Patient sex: M
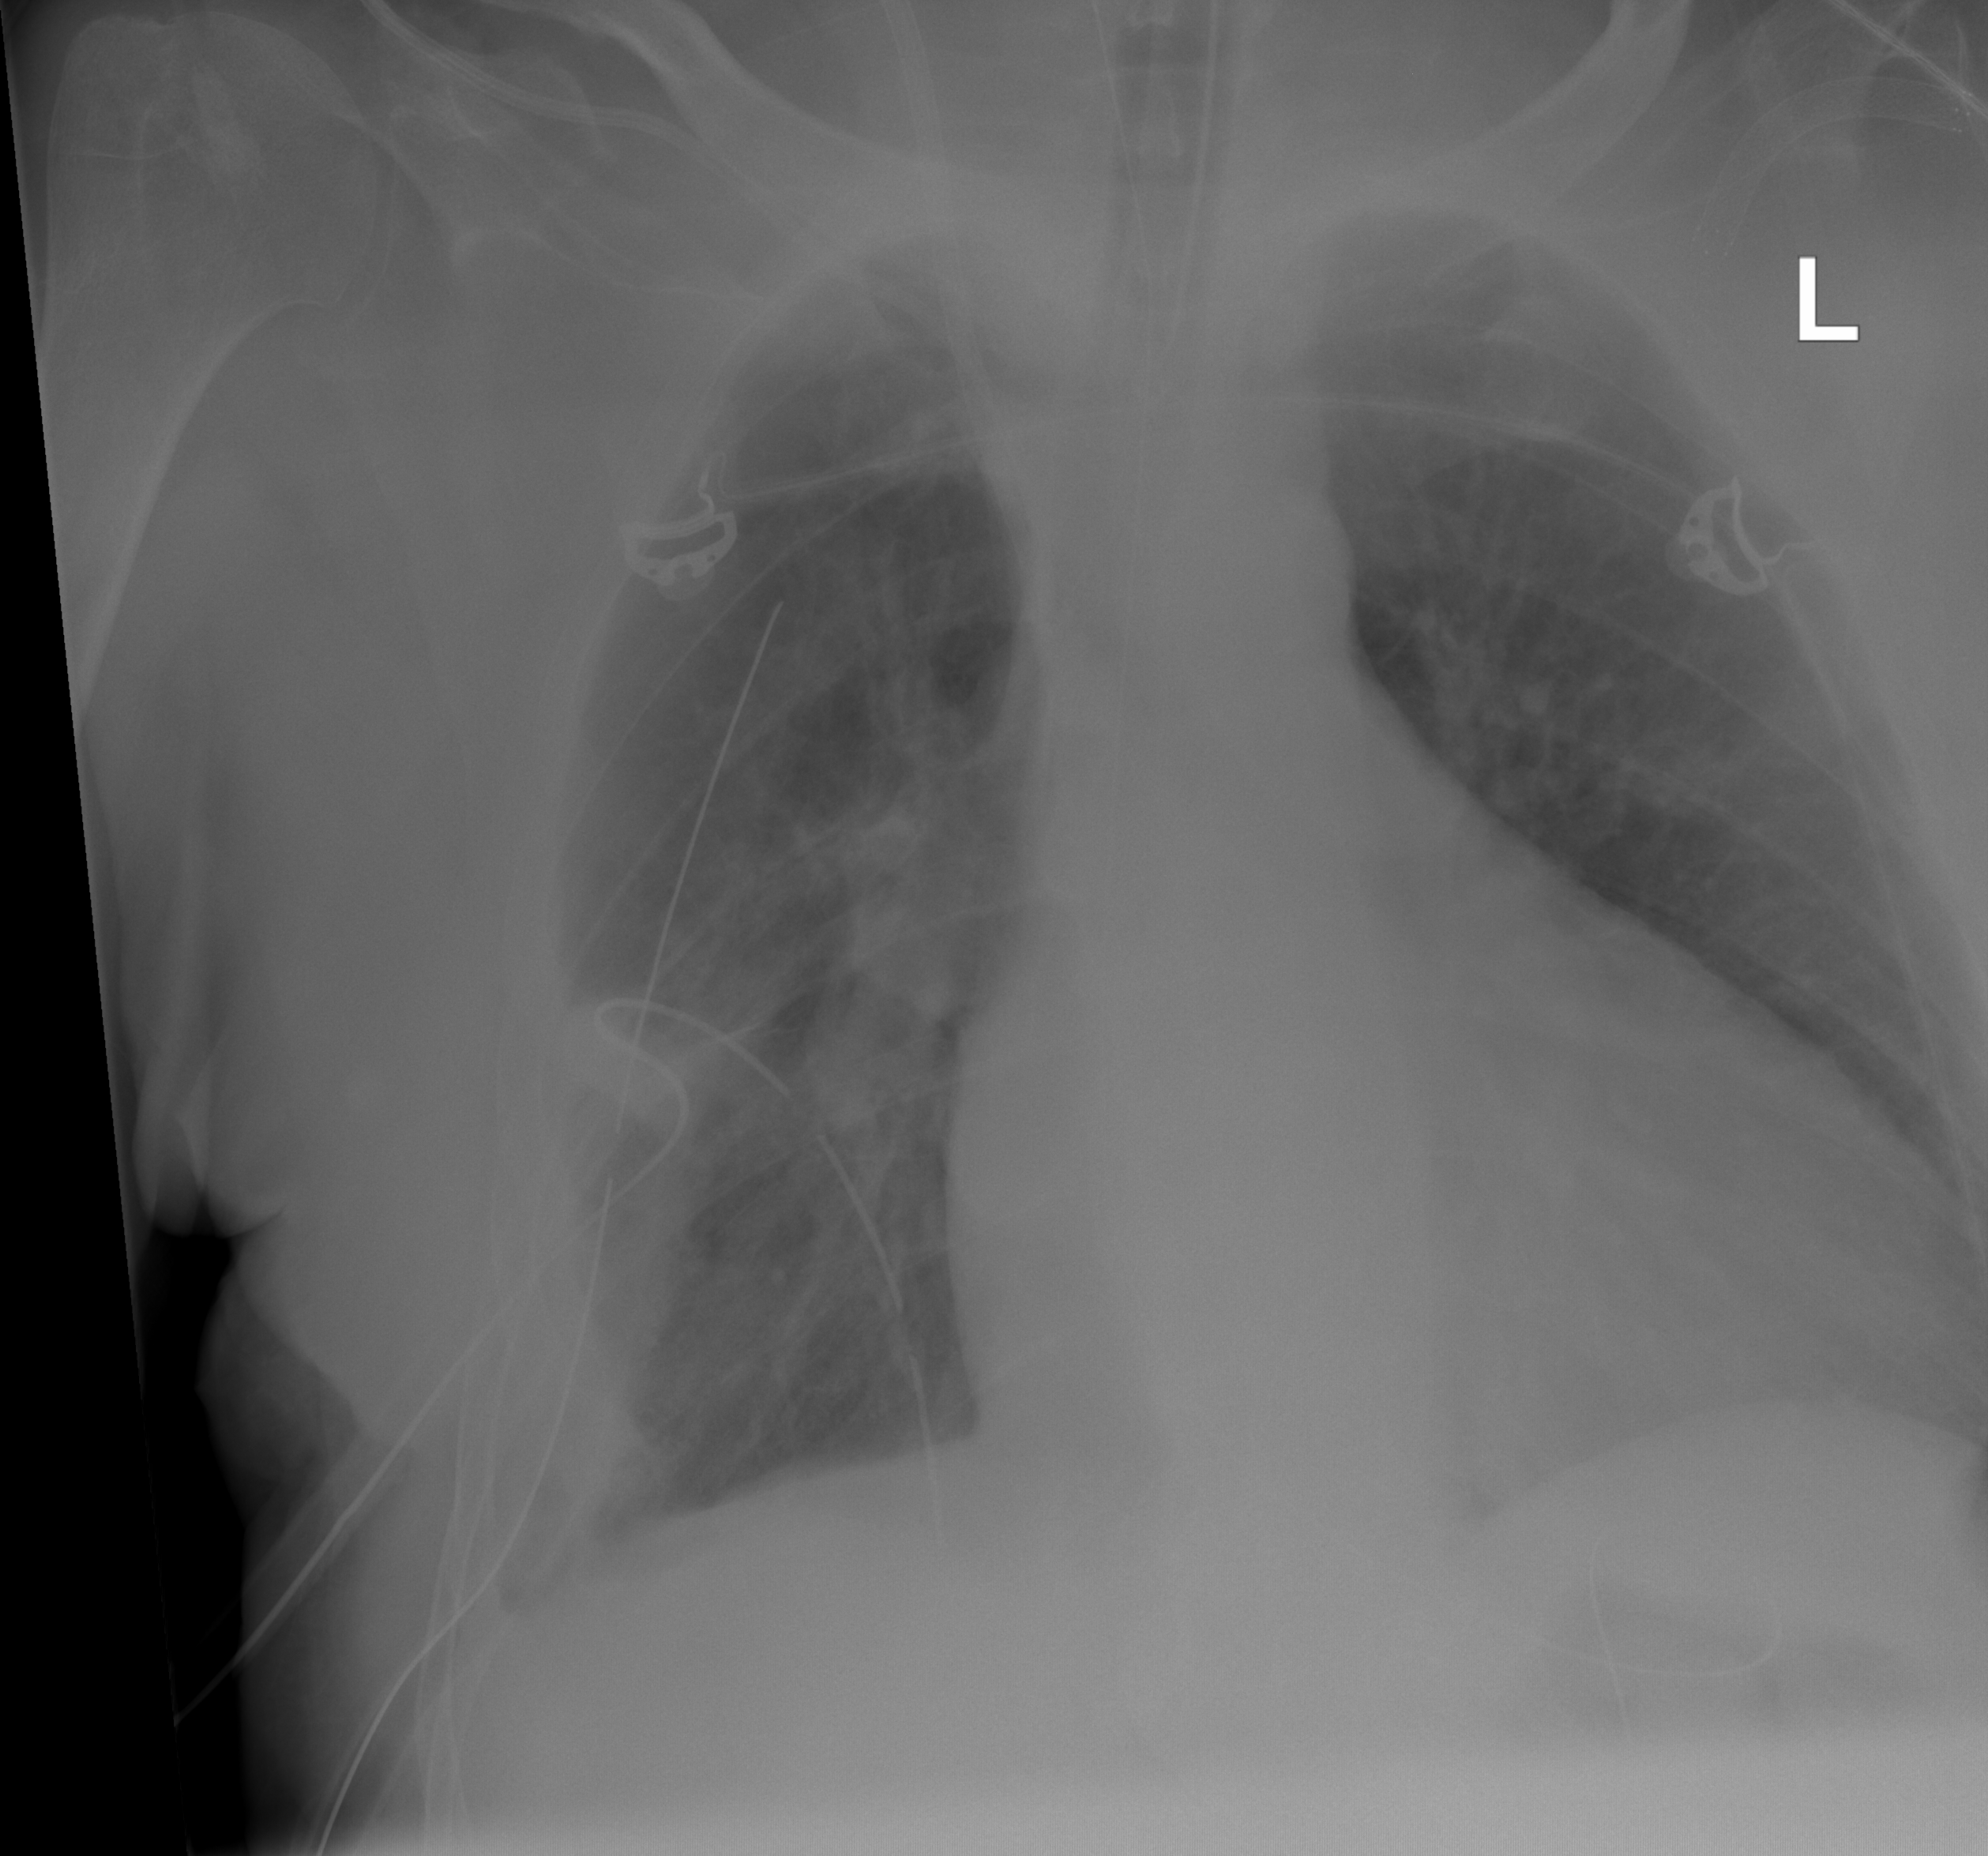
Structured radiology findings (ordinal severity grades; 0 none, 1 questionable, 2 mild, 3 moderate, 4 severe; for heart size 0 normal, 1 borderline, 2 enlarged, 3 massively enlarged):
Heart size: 2
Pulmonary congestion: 2
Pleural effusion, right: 2
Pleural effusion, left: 0
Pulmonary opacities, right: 2
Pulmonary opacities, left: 0
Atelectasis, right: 2
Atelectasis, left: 0